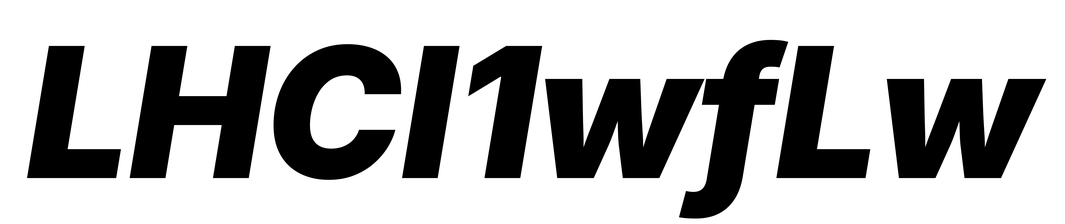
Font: Inter-Italic_Black_Italic